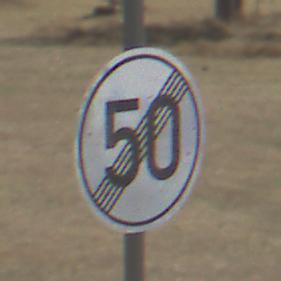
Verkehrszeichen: EndeGeschwindigkeit50
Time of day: Midday
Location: Outdoor (Nature)
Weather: Clear
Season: NotSpecified
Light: Natural